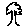
Label: tree